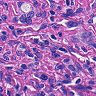
Metastatic tissue present: yes